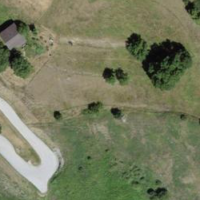
EUNIS habitat code: 26
Species observed at this site:
Plantago major
Geranium sanguineum